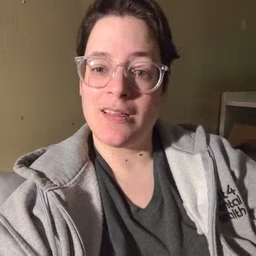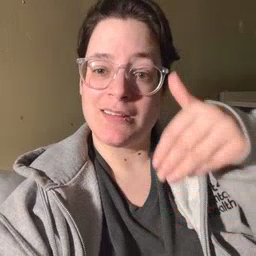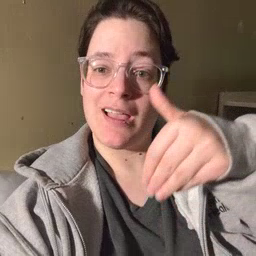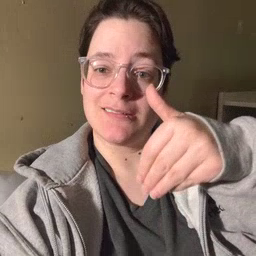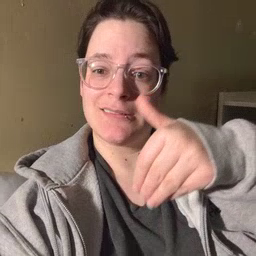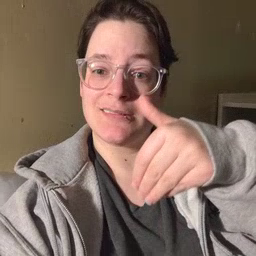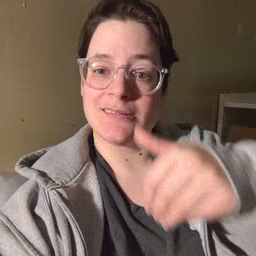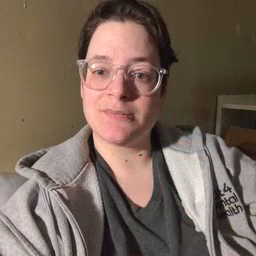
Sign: night